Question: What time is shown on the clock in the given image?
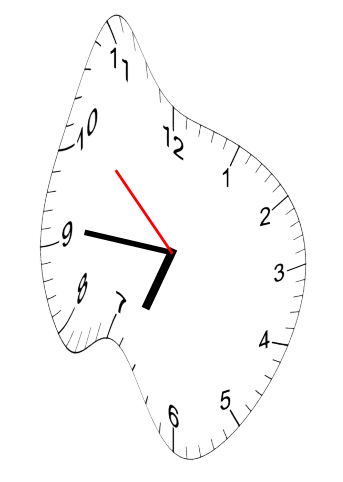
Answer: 06:45:52